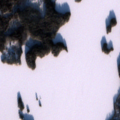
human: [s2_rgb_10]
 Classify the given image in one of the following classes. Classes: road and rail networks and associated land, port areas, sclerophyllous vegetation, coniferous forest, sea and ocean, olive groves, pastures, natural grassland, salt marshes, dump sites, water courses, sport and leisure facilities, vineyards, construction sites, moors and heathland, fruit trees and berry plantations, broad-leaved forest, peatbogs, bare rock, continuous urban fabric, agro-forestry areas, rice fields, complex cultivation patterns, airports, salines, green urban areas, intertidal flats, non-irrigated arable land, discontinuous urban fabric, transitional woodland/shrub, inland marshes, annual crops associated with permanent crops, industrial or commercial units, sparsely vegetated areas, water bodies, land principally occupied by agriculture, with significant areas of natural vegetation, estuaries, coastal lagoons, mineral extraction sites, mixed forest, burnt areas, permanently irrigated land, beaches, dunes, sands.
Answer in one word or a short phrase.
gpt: coniferous forest, water bodies